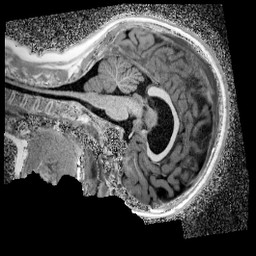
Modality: UNIT1_denoised
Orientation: sagittal
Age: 11
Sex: female
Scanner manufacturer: siemens
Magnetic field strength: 3 T
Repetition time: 4 s
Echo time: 0.00299 s